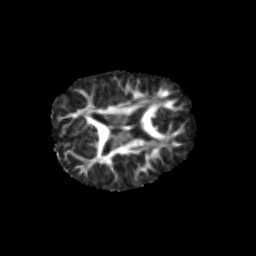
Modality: FA
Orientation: axial
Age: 6
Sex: male
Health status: healthy